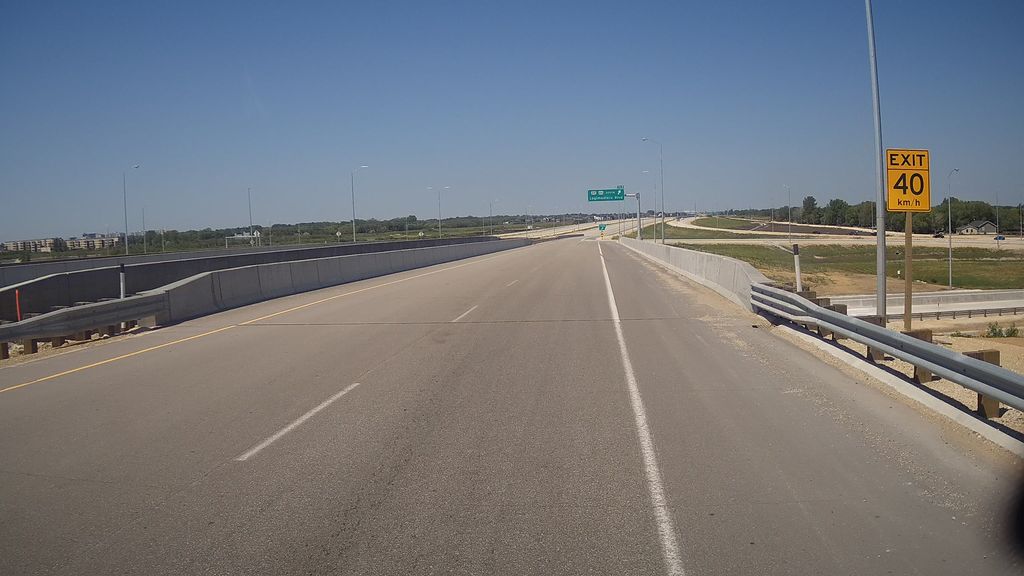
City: winnipeg